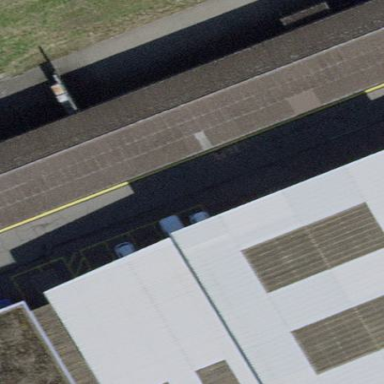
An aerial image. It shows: Transportation building.